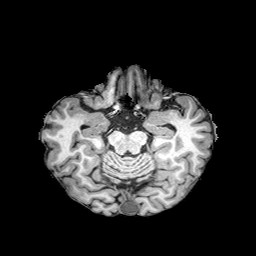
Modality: T1w
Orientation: coronal
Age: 71
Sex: male
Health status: healthy